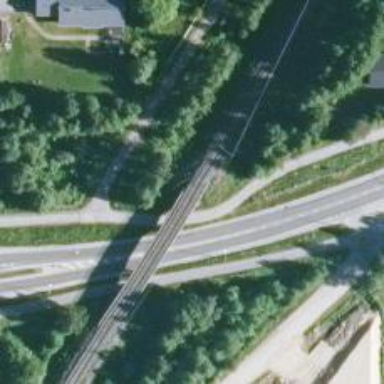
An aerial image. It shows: Bridge used by trains with continuous electrified contact lines.